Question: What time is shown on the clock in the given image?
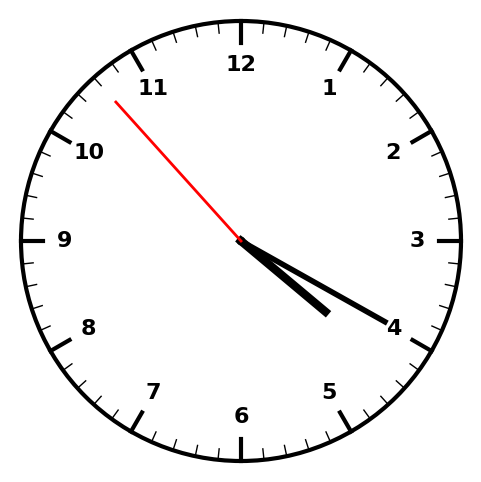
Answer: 04:19:53